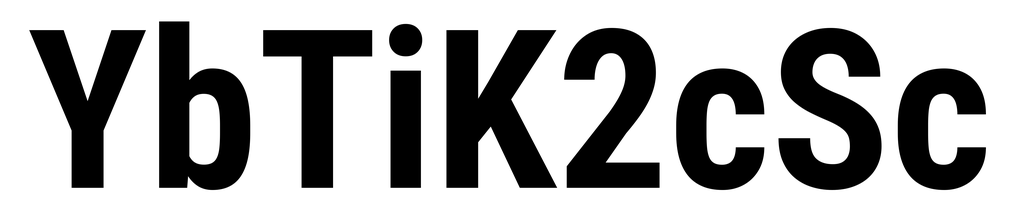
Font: Roboto_Condensed_Bold